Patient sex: M
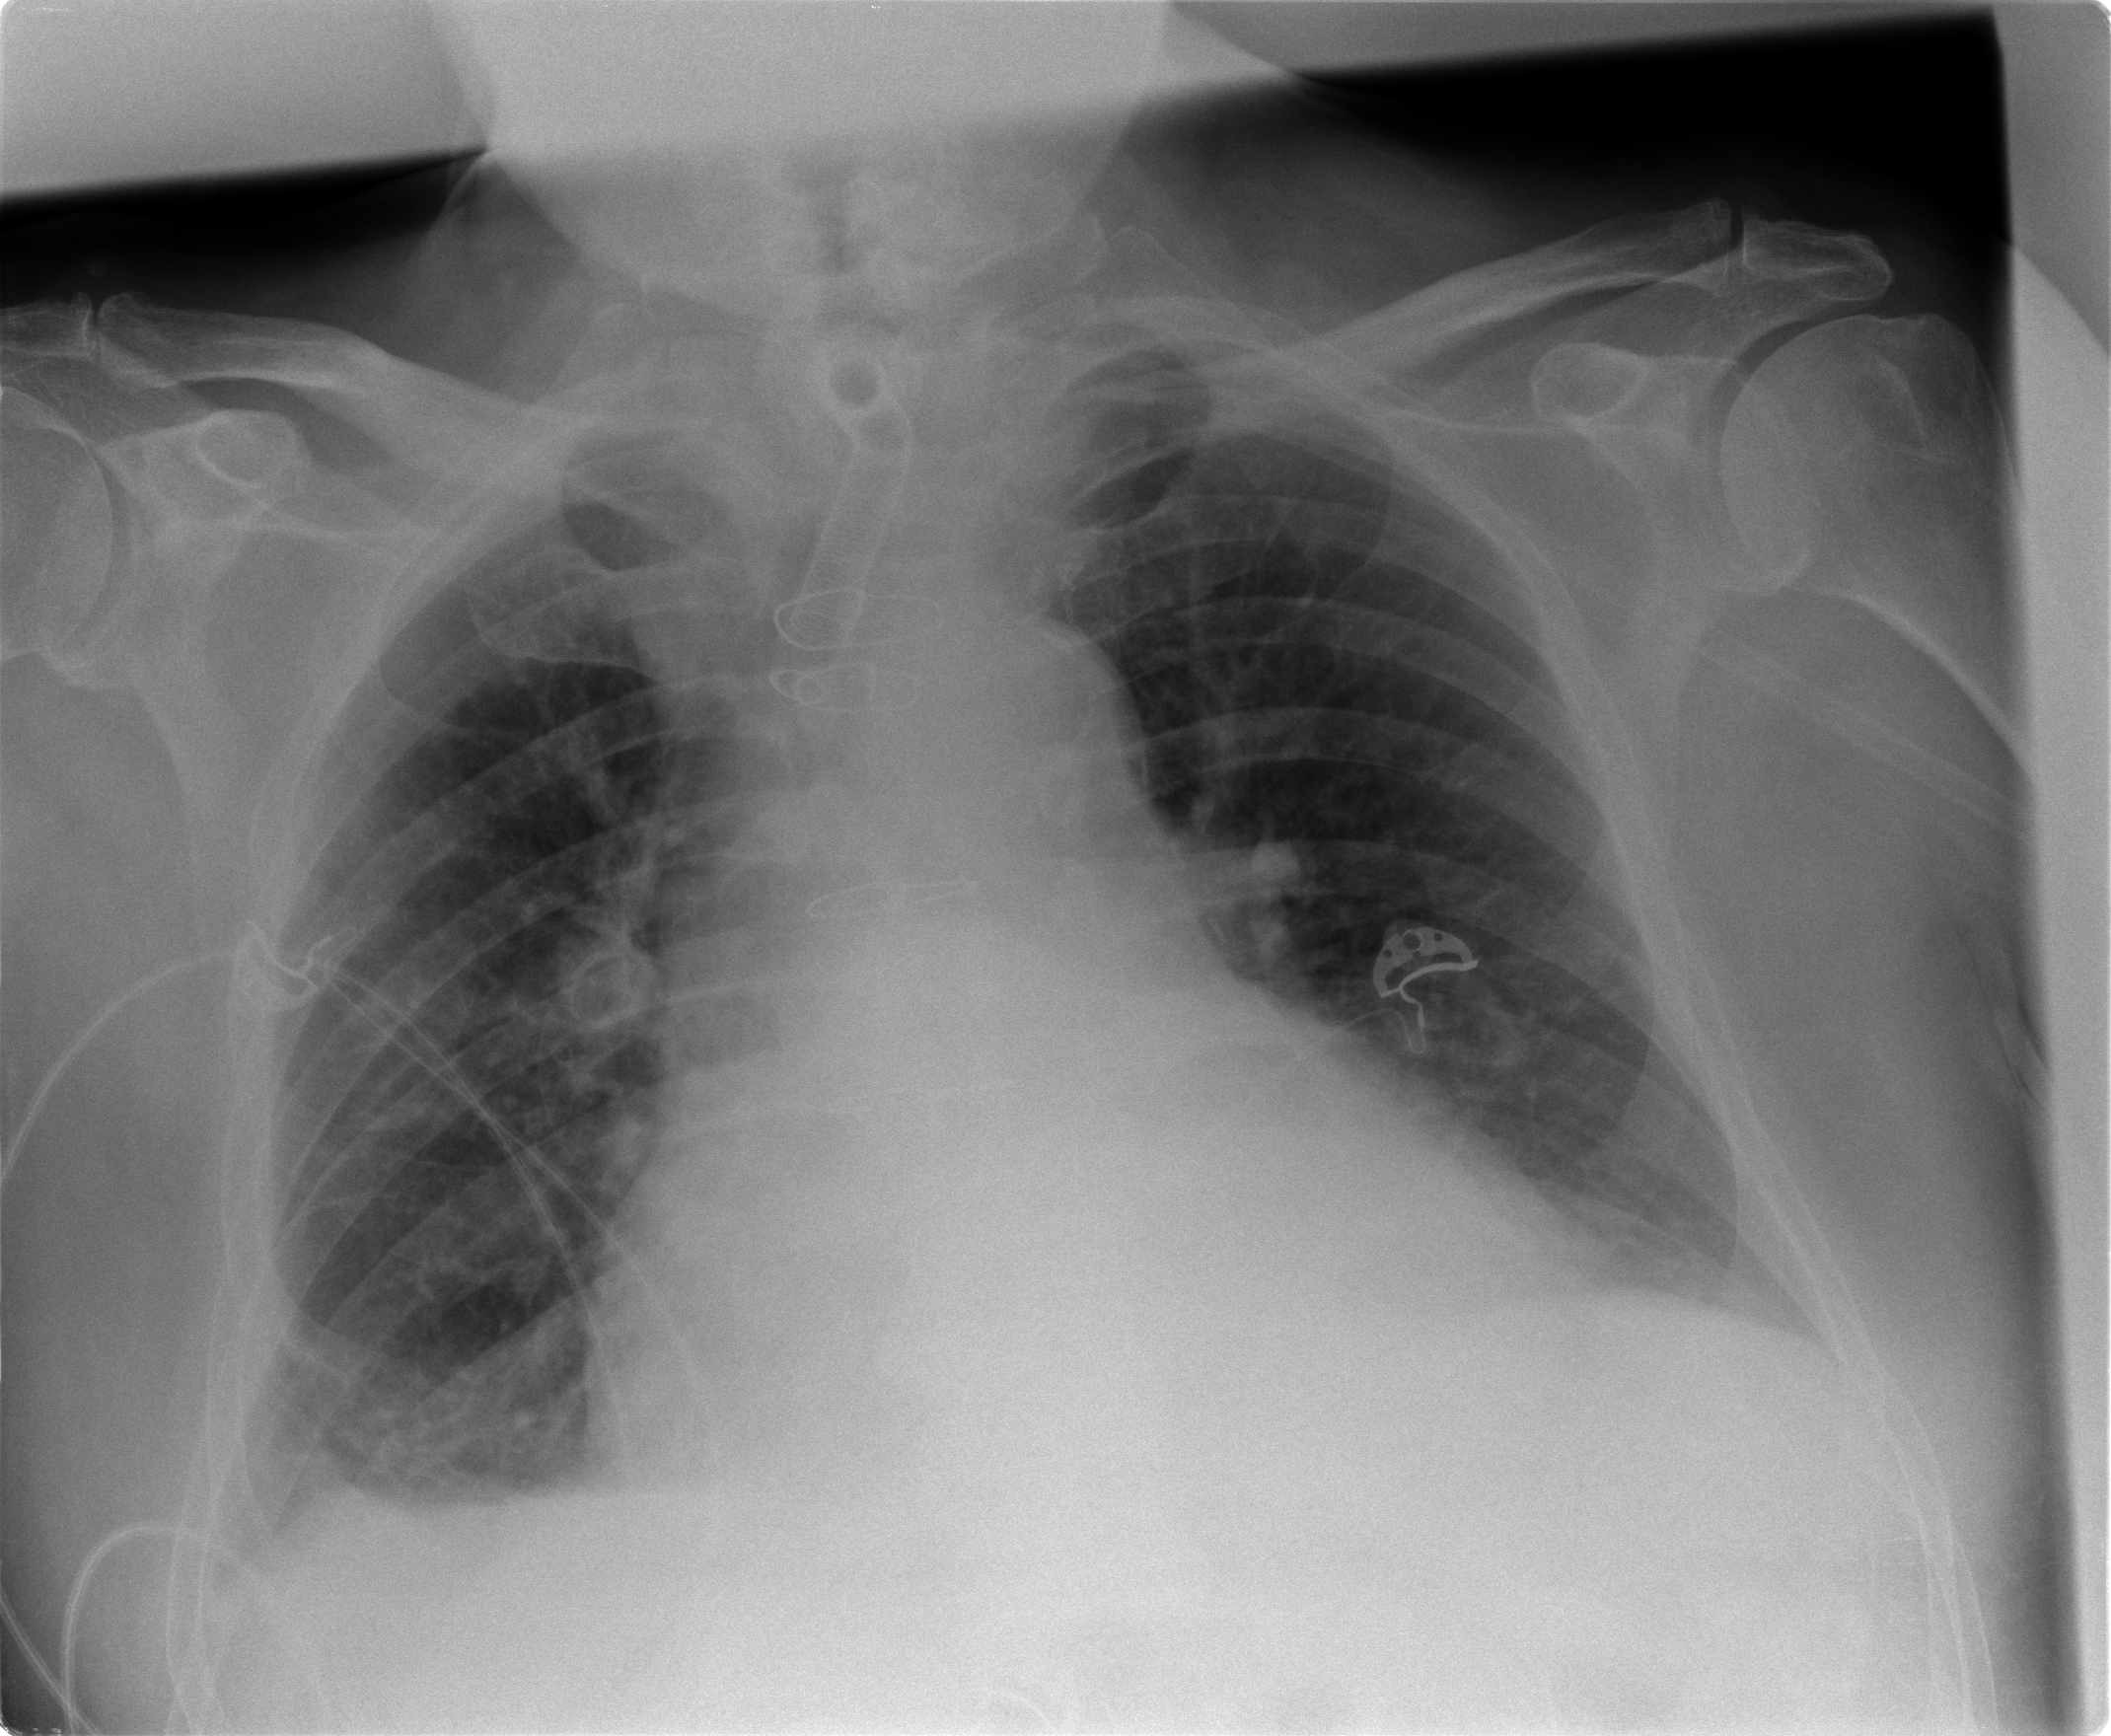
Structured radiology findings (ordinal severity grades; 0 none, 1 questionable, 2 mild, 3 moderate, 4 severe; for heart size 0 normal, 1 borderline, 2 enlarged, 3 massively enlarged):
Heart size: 2
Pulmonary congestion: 2
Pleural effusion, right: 2
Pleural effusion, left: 2
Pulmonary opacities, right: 1
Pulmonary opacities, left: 1
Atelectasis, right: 2
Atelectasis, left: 2